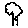
Label: tree